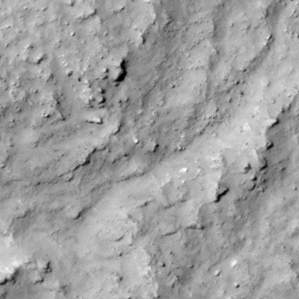
Label: non_frost